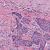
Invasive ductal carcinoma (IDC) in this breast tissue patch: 1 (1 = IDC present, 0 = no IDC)